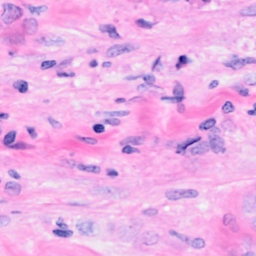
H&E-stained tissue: Breast